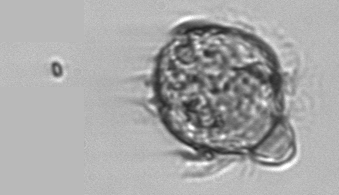
Label: Didinium